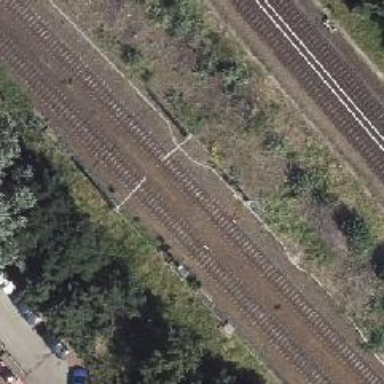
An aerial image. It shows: Railway signal.